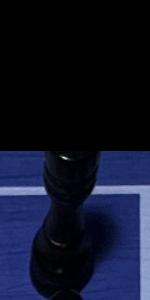
Label: Rook_Black